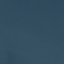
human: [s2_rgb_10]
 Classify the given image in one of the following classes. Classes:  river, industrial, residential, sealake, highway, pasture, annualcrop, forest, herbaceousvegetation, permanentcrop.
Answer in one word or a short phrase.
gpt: SeaLake